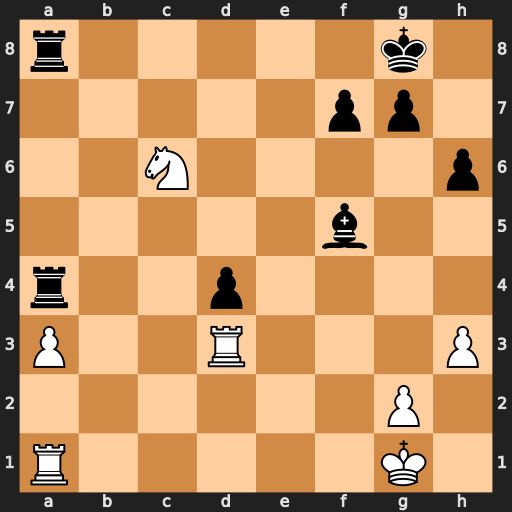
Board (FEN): r5k1/5pp1/2N4p/5b2/r2p4/P2R3P/6P1/R5K1
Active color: w
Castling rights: -
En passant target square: -
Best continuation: Ne7+ Kh7 Nxf5